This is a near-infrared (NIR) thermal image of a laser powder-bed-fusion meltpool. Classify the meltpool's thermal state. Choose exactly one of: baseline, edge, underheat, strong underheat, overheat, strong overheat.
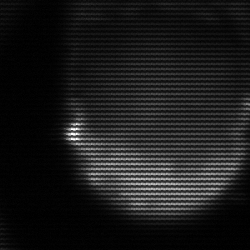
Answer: edge